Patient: sex M, age 64
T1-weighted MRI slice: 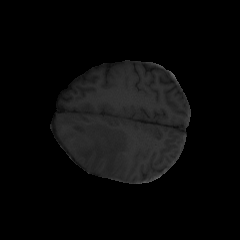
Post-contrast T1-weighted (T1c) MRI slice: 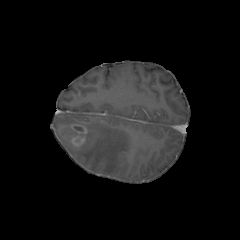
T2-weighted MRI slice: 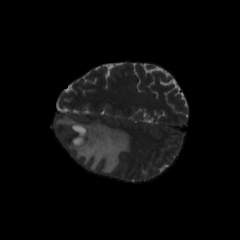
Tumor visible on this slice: yes
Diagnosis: Astrocytoma, IDH-mutant
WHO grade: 3